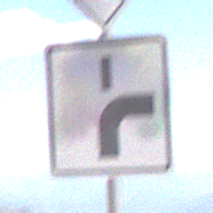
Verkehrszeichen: VerlaufVorfahrtsstrasse8
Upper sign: Vorfahrtsstrasse
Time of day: Midday
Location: Outdoor (Nature)
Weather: Clear
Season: NotSpecified
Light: Natural